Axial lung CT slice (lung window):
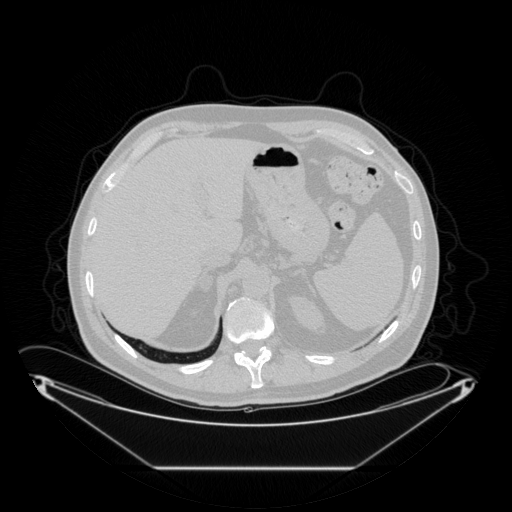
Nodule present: no